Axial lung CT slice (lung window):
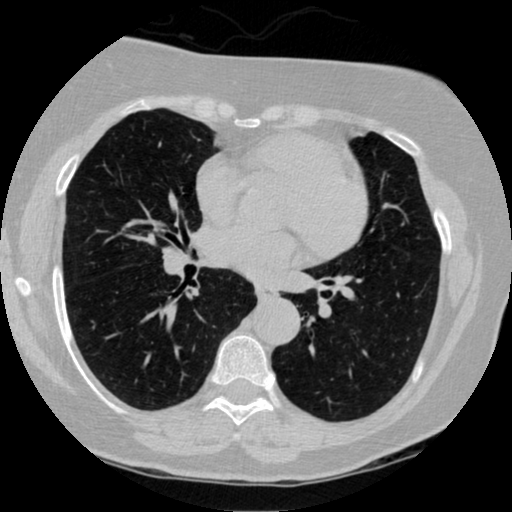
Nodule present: no